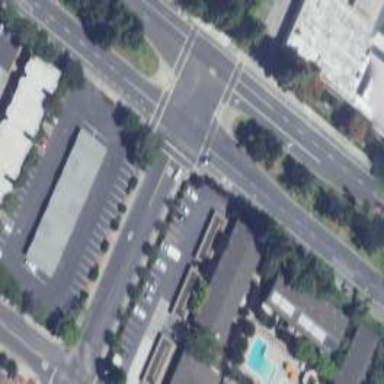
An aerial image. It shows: Uncontrolled and marked road crossing.